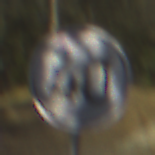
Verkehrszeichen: EndeGeschwindigkeit40
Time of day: MorningAfternoon
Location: Outdoor (Nature)
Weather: Clear
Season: Winter
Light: Natural